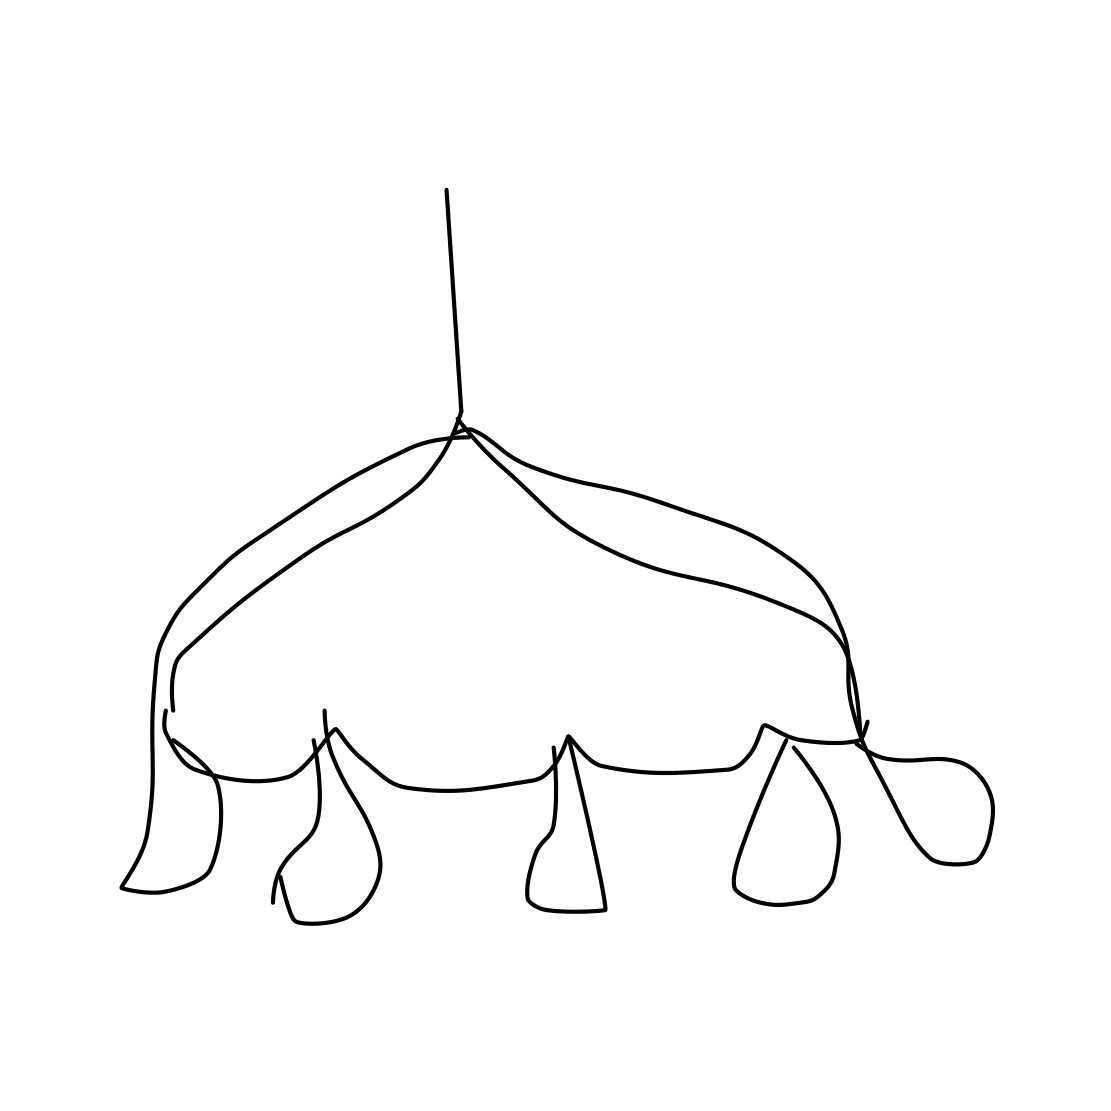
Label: chandelier